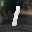
Label: 1